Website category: phone
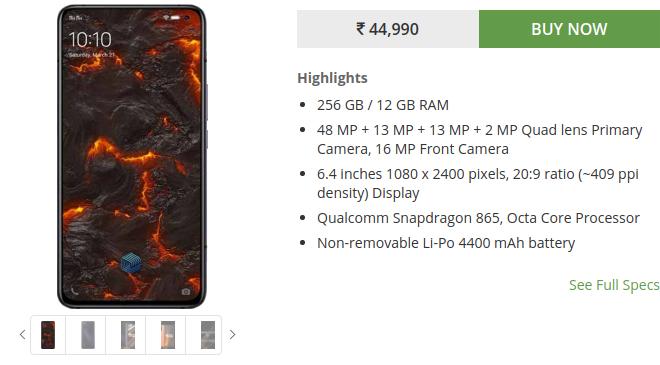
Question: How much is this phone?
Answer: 44,990

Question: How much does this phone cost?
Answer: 44,990

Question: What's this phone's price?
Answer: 44,990

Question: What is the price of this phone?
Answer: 44,990

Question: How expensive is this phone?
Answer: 44,990

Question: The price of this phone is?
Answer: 44,990

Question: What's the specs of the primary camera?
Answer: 48 MP + 13 MP + 13 MP + 2 MP Quad lens Primary Camera

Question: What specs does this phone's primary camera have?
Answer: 48 MP + 13 MP + 13 MP + 2 MP Quad lens Primary Camera

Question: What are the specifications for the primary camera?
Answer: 48 MP + 13 MP + 13 MP + 2 MP Quad lens Primary Camera

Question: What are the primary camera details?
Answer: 48 MP + 13 MP + 13 MP + 2 MP Quad lens Primary Camera

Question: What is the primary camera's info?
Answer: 48 MP + 13 MP + 13 MP + 2 MP Quad lens Primary Camera

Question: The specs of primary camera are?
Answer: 48 MP + 13 MP + 13 MP + 2 MP Quad lens Primary Camera

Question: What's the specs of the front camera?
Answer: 16 MP Front Camera

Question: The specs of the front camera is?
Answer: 16 MP Front Camera

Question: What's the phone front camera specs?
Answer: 16 MP Front Camera

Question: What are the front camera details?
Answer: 16 MP Front Camera

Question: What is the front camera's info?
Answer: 16 MP Front Camera

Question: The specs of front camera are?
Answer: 16 MP Front Camera

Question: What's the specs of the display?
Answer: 6.4 inches 1080 x 2400 pixels, 20:9 ratio (~409 ppi density) Display

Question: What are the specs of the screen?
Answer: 6.4 inches 1080 x 2400 pixels, 20:9 ratio (~409 ppi density) Display

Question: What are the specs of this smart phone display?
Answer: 6.4 inches 1080 x 2400 pixels, 20:9 ratio (~409 ppi density) Display

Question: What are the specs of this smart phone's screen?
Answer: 6.4 inches 1080 x 2400 pixels, 20:9 ratio (~409 ppi density) Display

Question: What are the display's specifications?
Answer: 6.4 inches 1080 x 2400 pixels, 20:9 ratio (~409 ppi density) Display

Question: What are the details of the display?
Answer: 6.4 inches 1080 x 2400 pixels, 20:9 ratio (~409 ppi density) Display

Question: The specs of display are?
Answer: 6.4 inches 1080 x 2400 pixels, 20:9 ratio (~409 ppi density) Display

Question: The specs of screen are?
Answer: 6.4 inches 1080 x 2400 pixels, 20:9 ratio (~409 ppi density) Display

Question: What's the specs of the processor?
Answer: Qualcomm Snapdragon 865, Octa Core Processor

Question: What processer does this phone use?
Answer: Qualcomm Snapdragon 865, Octa Core Processor

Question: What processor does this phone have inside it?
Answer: Qualcomm Snapdragon 865, Octa Core Processor

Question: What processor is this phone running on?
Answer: Qualcomm Snapdragon 865, Octa Core Processor

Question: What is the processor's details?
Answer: Qualcomm Snapdragon 865, Octa Core Processor

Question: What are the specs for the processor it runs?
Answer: Qualcomm Snapdragon 865, Octa Core Processor

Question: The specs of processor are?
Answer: Qualcomm Snapdragon 865, Octa Core Processor

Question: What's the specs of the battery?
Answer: Non-removable Li-Po 4400 mAh battery

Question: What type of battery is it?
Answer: Non-removable Li-Po 4400 mAh battery

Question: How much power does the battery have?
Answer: Non-removable Li-Po 4400 mAh battery

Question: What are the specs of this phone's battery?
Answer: Non-removable Li-Po 4400 mAh battery

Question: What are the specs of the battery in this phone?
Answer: Non-removable Li-Po 4400 mAh battery

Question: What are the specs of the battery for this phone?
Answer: Non-removable Li-Po 4400 mAh battery

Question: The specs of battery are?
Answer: Non-removable Li-Po 4400 mAh battery